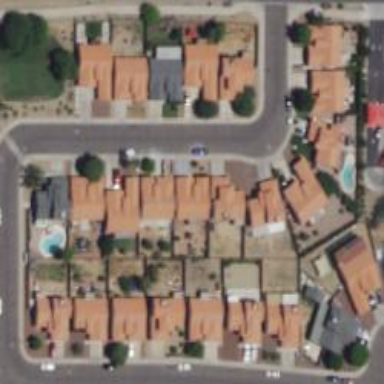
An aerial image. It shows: Single-family residential area.